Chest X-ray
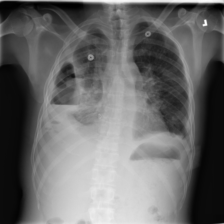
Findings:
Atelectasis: negative
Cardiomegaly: negative
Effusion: positive
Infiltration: negative
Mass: negative
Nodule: negative
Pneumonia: negative
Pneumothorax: negative
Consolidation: negative
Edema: negative
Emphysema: negative
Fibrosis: negative
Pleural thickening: negative
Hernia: negative